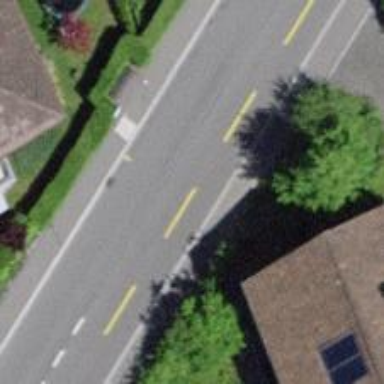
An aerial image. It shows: Tertiary road with cycle lane on the left.